Field crop: tomato
Growth stage: 1
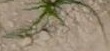
Species: cyperus